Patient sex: F
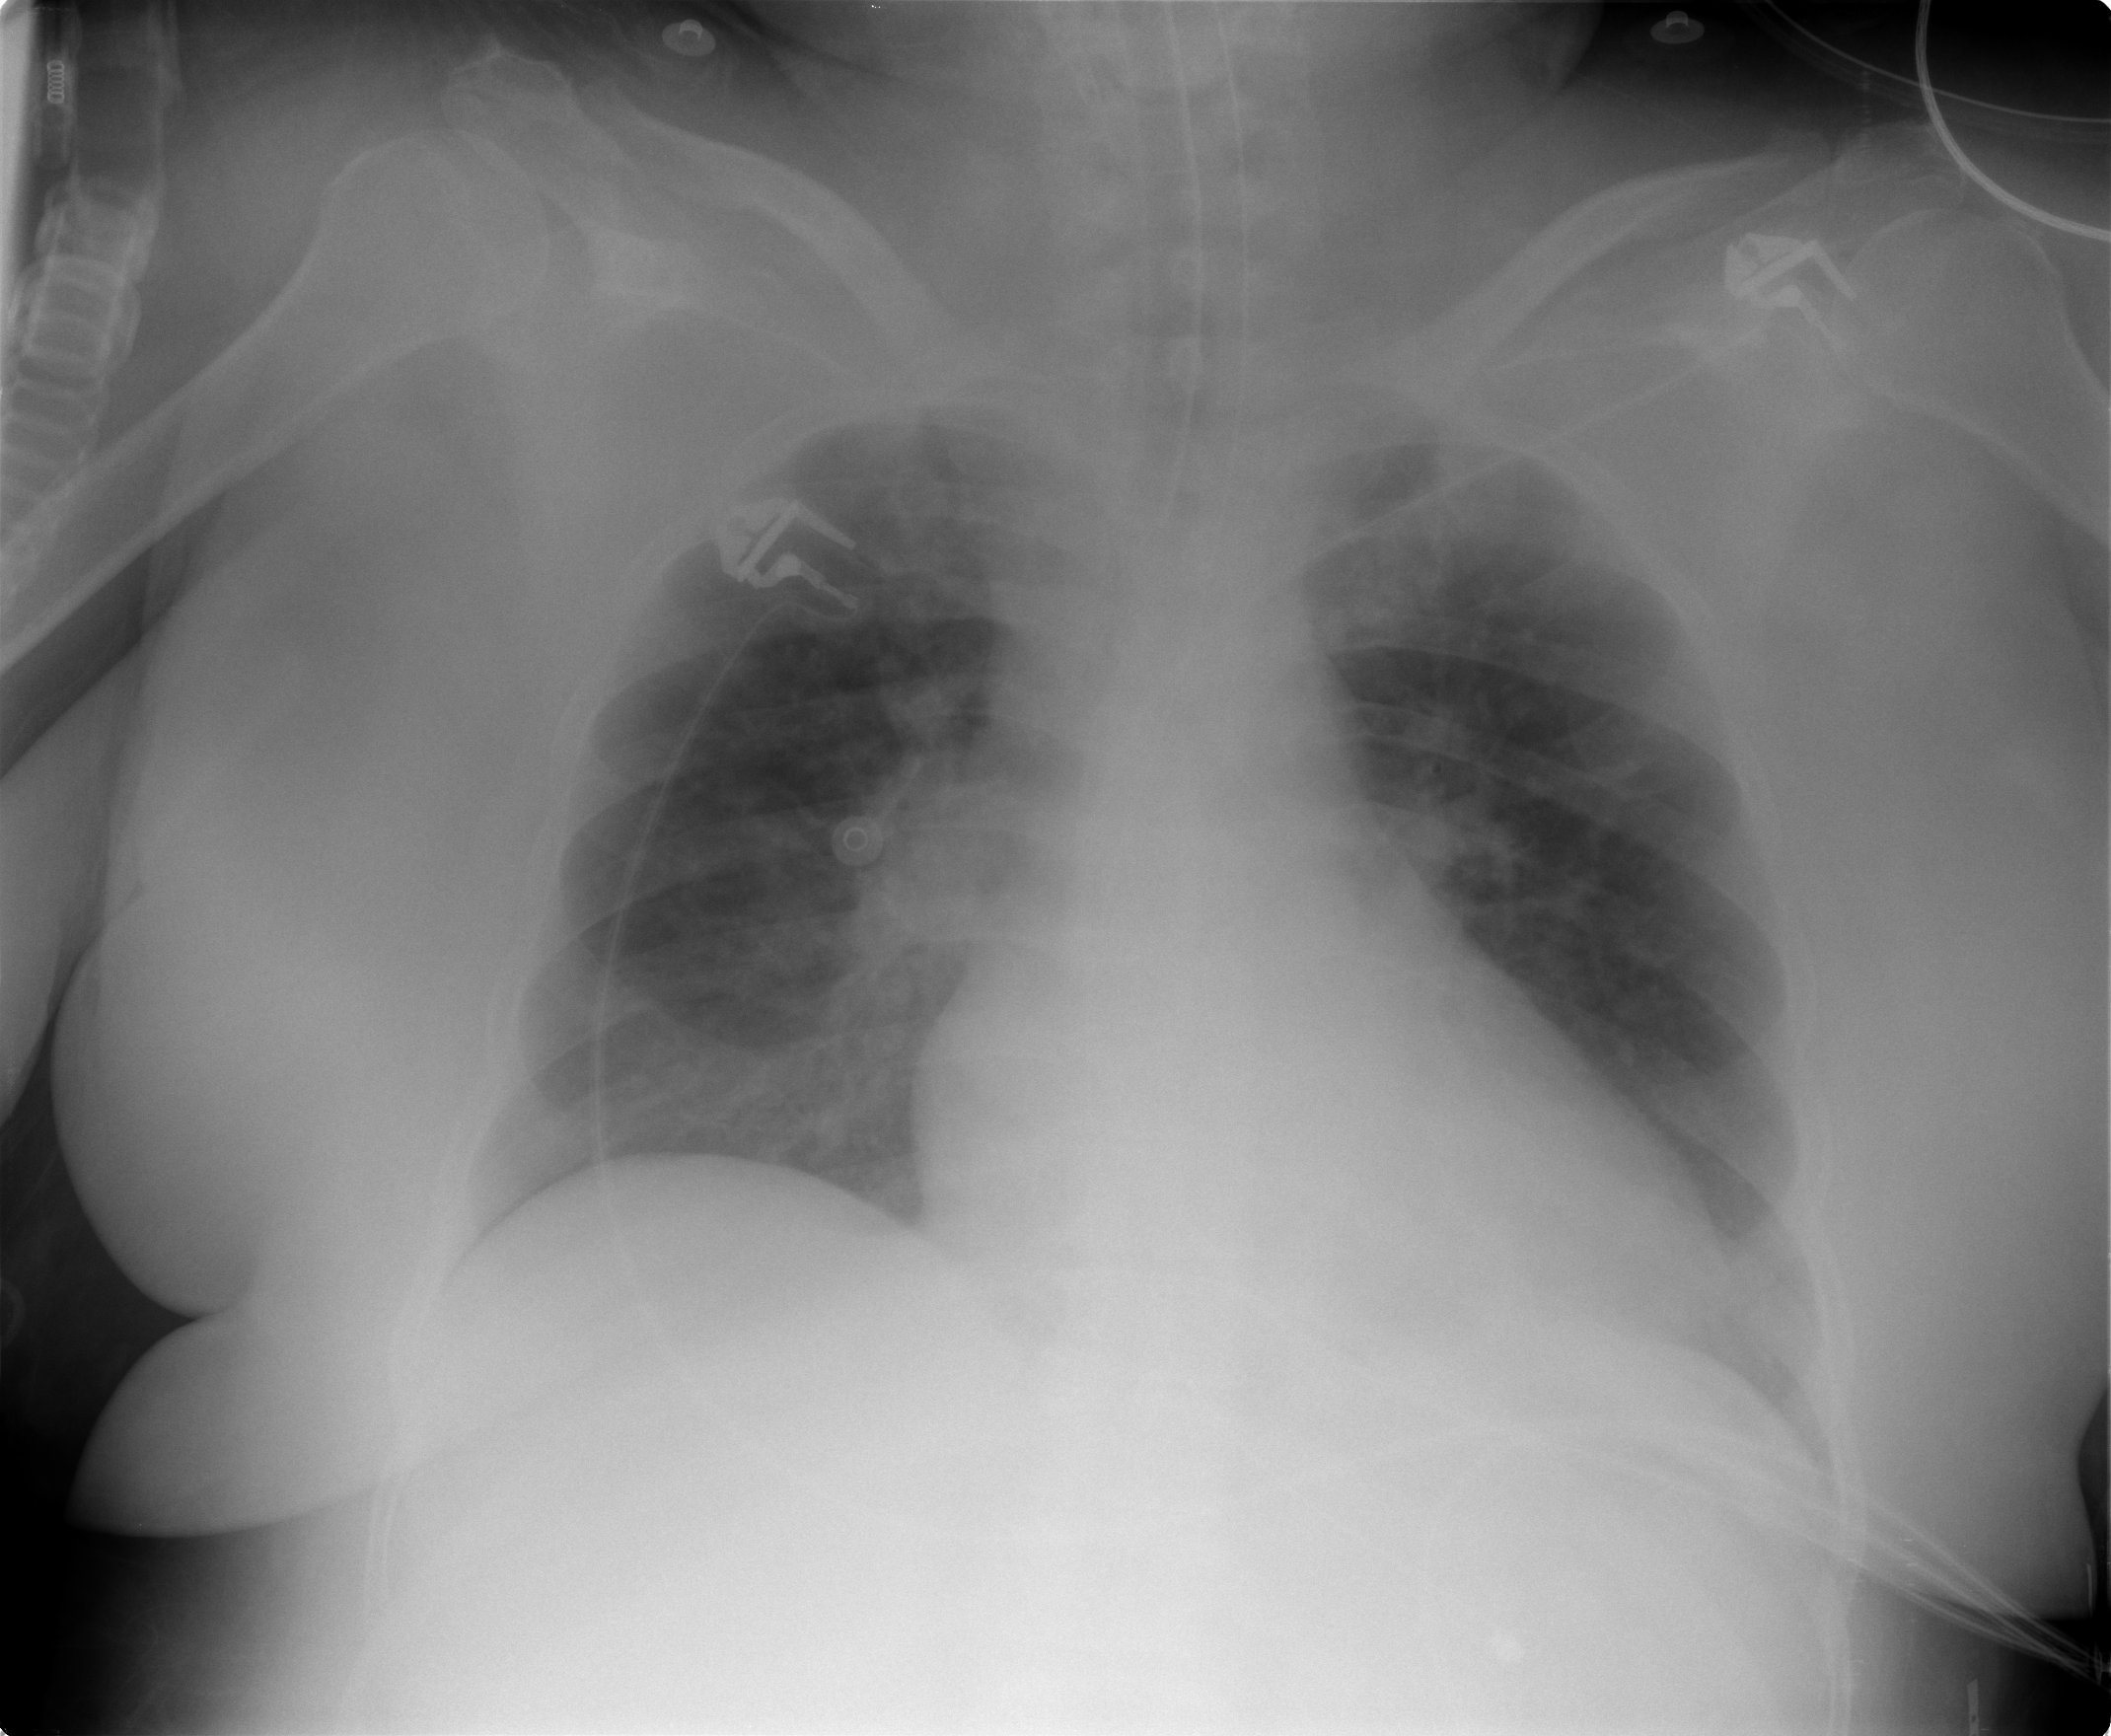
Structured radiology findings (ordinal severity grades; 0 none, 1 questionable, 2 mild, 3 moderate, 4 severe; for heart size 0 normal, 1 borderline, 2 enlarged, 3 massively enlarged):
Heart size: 1
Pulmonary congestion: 0
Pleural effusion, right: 0
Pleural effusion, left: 0
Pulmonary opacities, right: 0
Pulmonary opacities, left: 0
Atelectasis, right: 0
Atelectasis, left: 2